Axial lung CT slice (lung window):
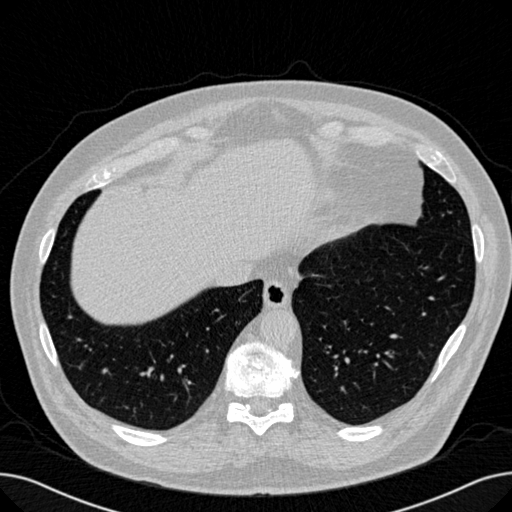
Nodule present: no